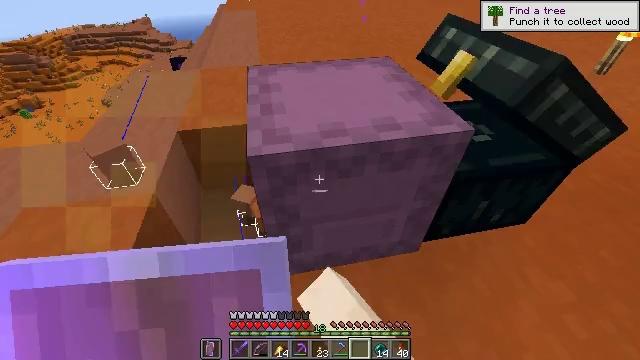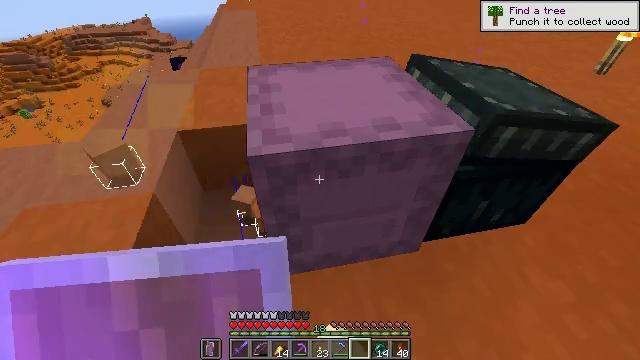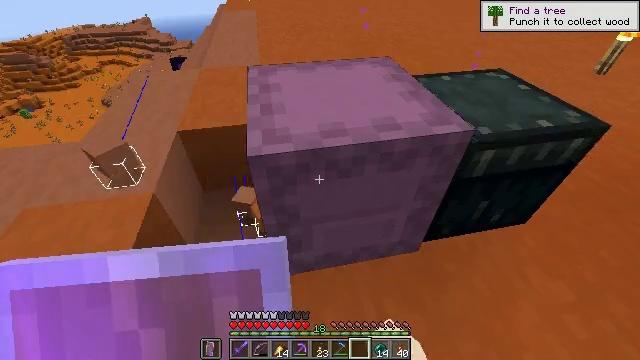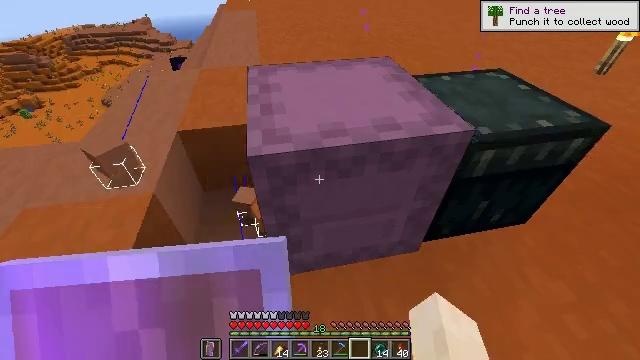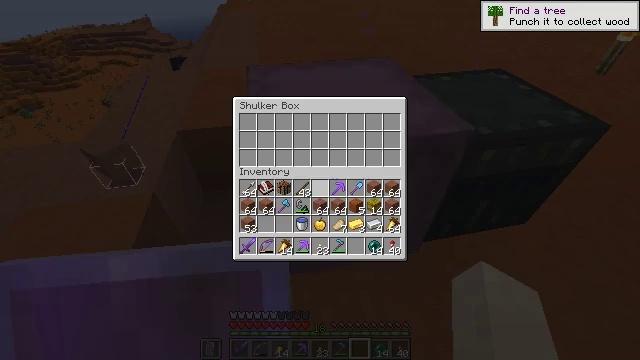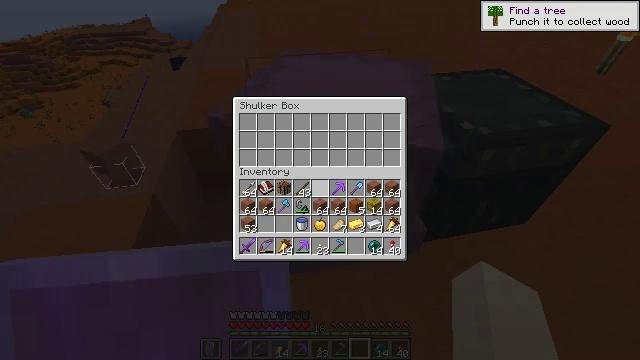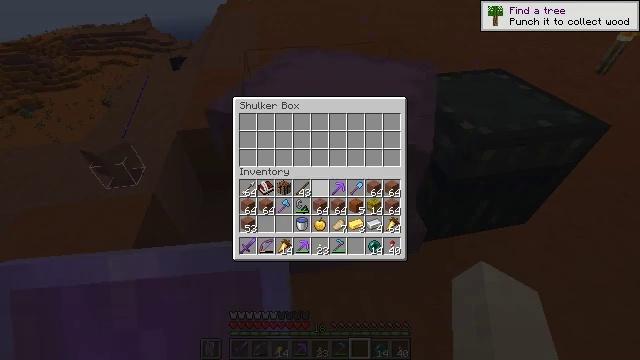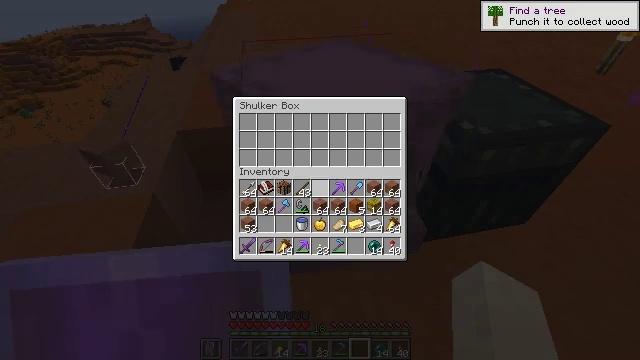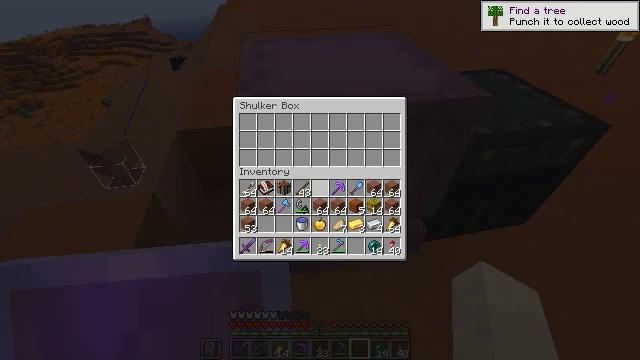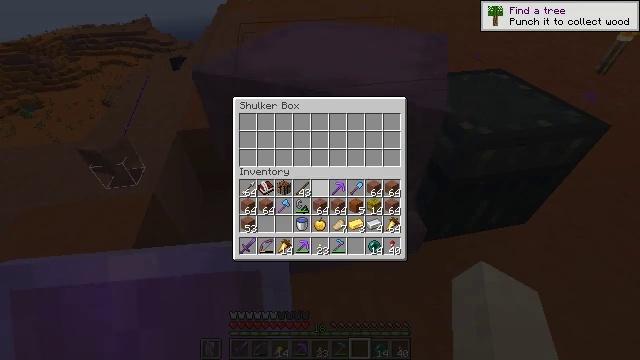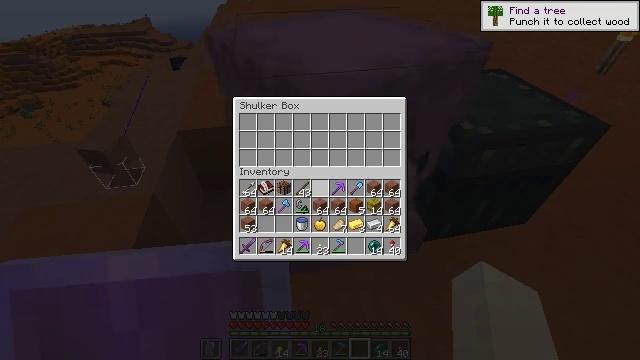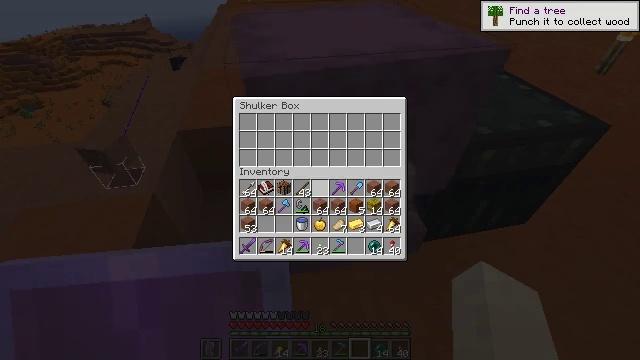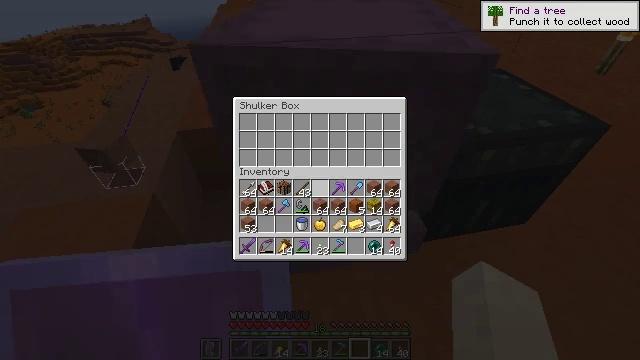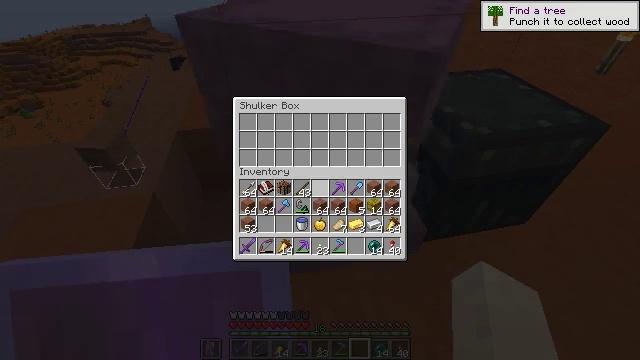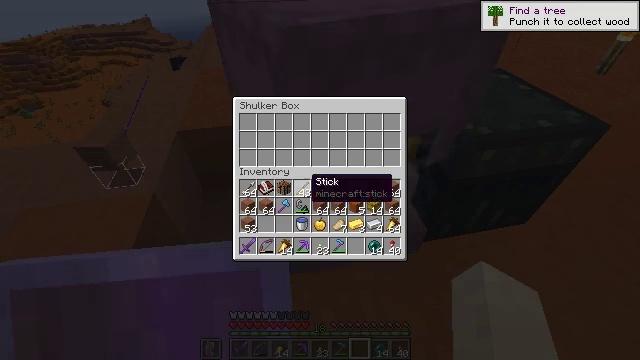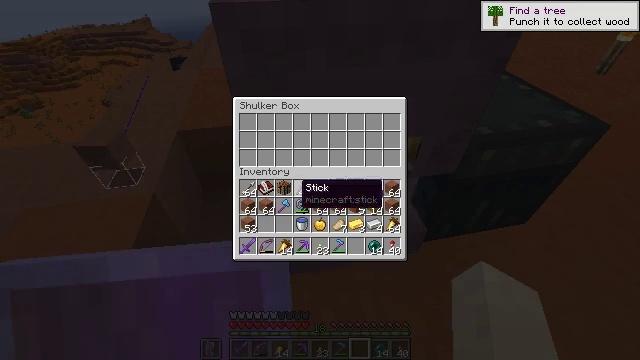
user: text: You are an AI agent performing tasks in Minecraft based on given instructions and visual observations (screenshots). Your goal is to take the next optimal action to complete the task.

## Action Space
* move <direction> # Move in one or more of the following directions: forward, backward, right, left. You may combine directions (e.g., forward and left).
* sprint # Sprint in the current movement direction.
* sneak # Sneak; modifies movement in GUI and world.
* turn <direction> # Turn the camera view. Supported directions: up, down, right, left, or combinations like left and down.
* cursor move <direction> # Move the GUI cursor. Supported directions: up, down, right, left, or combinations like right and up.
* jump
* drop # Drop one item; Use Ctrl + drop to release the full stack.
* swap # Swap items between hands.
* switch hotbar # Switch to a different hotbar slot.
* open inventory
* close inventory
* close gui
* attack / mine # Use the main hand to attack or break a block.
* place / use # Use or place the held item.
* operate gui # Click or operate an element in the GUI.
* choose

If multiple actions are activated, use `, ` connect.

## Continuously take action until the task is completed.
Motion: motion action
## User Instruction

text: Gather terracotta from the structure.
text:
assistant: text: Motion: use / place
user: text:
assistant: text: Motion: no_op
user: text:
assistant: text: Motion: no_op
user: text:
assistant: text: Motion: open gui
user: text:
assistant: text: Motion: no_op
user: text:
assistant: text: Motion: no_op
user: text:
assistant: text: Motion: no_op
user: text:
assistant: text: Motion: no_op
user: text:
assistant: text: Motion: no_op
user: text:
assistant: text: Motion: no_op
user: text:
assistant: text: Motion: no_op
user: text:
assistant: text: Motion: no_op
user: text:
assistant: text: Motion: no_op
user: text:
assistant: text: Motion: cursor move left
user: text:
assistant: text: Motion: cursor move left
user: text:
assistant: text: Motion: cursor move left
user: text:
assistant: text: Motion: cursor move left
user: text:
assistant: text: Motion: no_op
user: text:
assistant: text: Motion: no_op
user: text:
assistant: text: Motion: no_op
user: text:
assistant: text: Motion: no_op
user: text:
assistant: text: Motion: no_op
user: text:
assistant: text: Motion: no_op
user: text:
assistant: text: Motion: no_op
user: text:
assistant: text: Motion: no_op
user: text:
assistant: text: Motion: no_op
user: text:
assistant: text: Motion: no_op
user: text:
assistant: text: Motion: no_op
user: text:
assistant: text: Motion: no_op
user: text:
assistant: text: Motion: operate gui